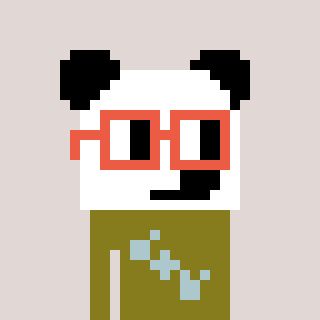
a pixel art character with square orange glasses, a panda-shaped head and a gunk-colored body on a warm background